Question: I am trying to run a simple wordcount program on hadoop, but facing an error as below.
'''
Exception in thread "main" java.io.IOException: Error opening job jar: /user/asiapac/bmohanty6/wordcount/wordcount.jar
at org.apache.hadoop.util.RunJar.main(RunJar.java:90)
Caused by: java.io.FileNotFoundException: \user\asiapac\bmohanty6\wordcount\wordcount.jar (The system cannot find the path specified)
at java.util.zip.ZipFile.open(Native Method)
at java.util.zip.ZipFile.<init>(Unknown Source)
at java.util.zip.ZipFile.<init>(Unknown Source)
at java.util.jar.JarFile.<init>(Unknown Source)
at java.util.jar.JarFile.<init>(Unknown Source)
at org.apache.hadoop.util.RunJar.main(RunJar.java:88)
'''
I am using below command.
'''
$ bin/hadoop jar /user/asiapac/bmohanty6/wordcount/wordcount.jar WordCount /user/asiapac/bmohanty6/wo
rdcount/input /user/asiapac/bmohanty6/wordcount/output
'''
I am using Cygwin, hadoop-0.20.2 with pseudo node set up. I have also uploaded the wordcount.jar to my DFS. See below my DFS screenshot

I am able to run the same wordcount program in eclipse successfully. I have created the wordcount.jar file via eclipse as per <URL> tutorial. I searched a lot in web but could not understand how to solve this. Please help me.
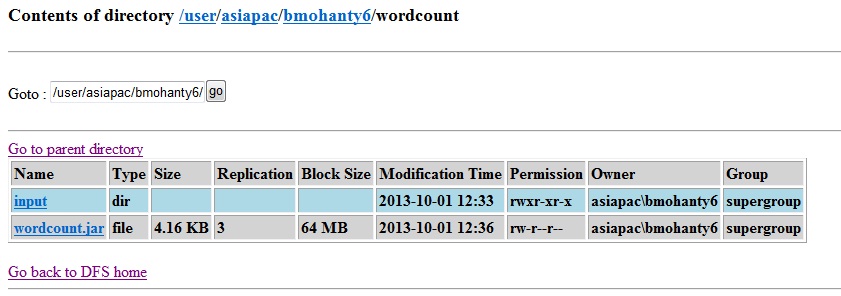
Answer: You need to add '/' before 'user':
'''
bin/hadoop jar /user/asiapac/bmohanty6/wordcount/wordcount.jar WordCount /user/asiapac/bmohanty6/wordcount/input /user/asiapac/bmohanty6/wordcount/output
'''
This makes them fully-qualified paths. If you omit '/' before 'user', Hadoop will search from the current directory.